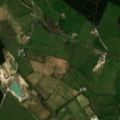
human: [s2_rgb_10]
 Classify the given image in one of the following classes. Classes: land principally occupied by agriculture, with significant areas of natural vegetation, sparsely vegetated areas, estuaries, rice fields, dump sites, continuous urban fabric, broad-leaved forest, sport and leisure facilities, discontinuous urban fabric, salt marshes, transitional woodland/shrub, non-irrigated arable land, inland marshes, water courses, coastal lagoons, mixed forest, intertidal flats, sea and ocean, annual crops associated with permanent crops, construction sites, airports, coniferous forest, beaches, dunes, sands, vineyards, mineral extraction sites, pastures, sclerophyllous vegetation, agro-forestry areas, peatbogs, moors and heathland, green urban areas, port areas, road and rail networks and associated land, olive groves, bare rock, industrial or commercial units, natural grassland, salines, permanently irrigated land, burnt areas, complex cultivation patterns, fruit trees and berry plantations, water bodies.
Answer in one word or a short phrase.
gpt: pastures, coniferous forest